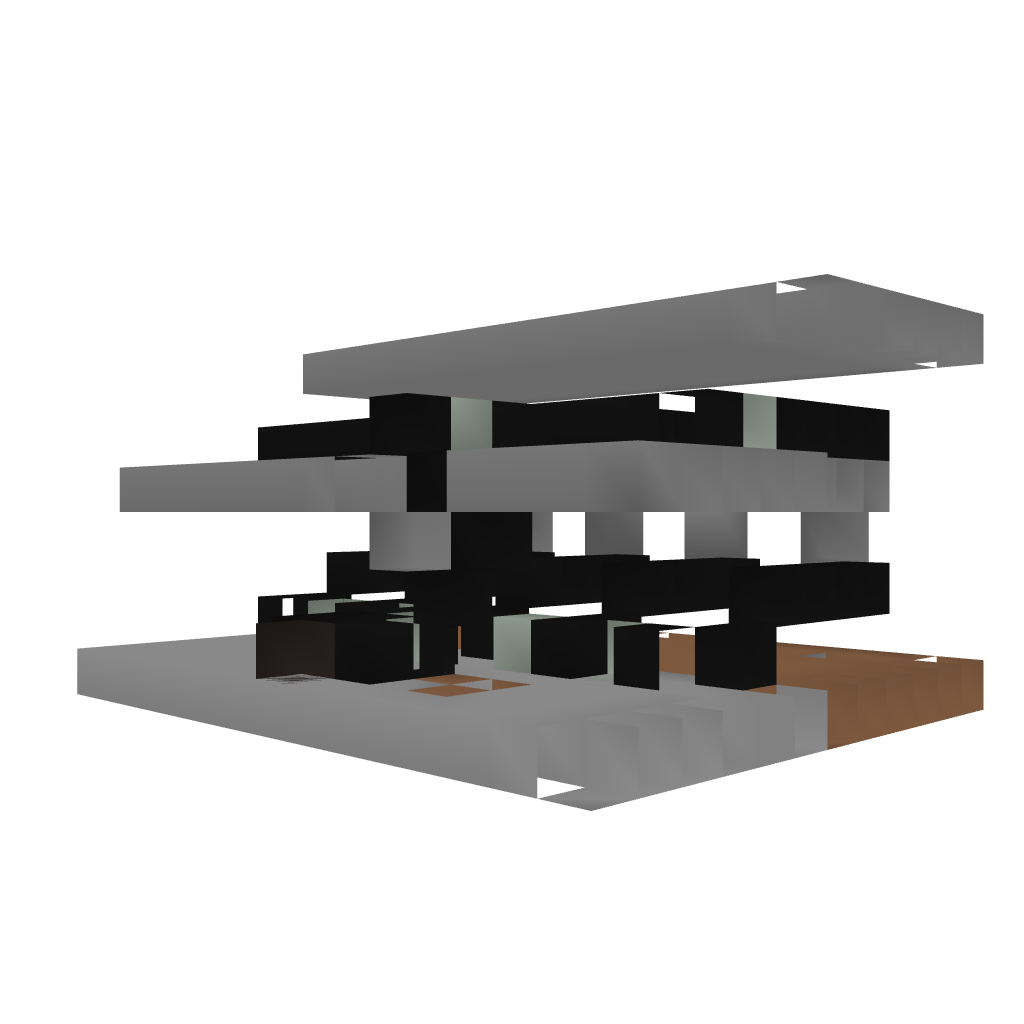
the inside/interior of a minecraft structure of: super defence machine